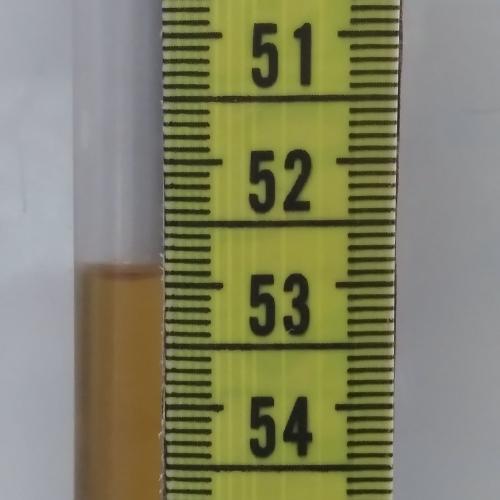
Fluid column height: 52.9 cm